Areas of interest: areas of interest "Wuhu City Public Security Bureau Traffic Police Detachment Huolonggang Squad"
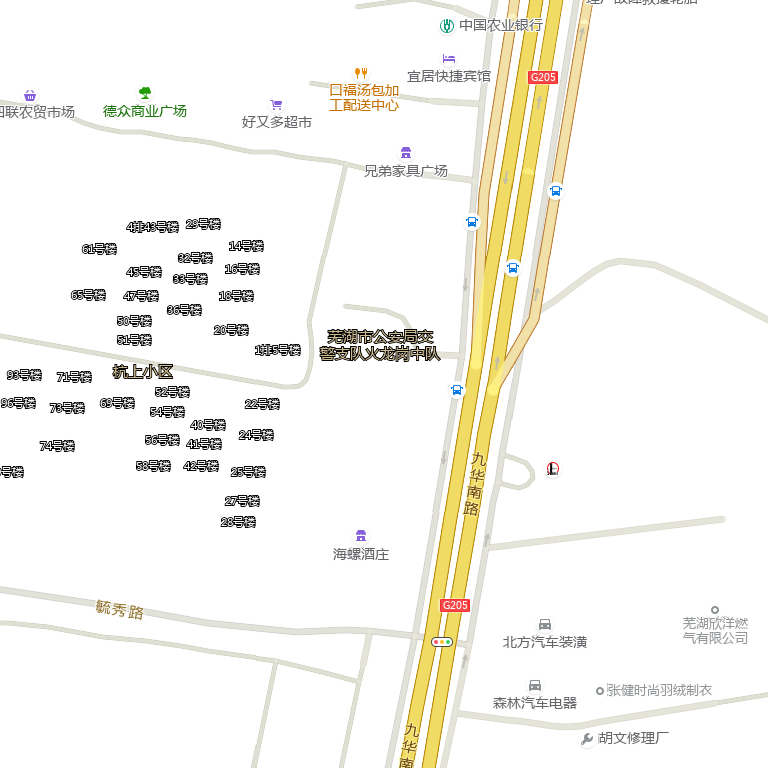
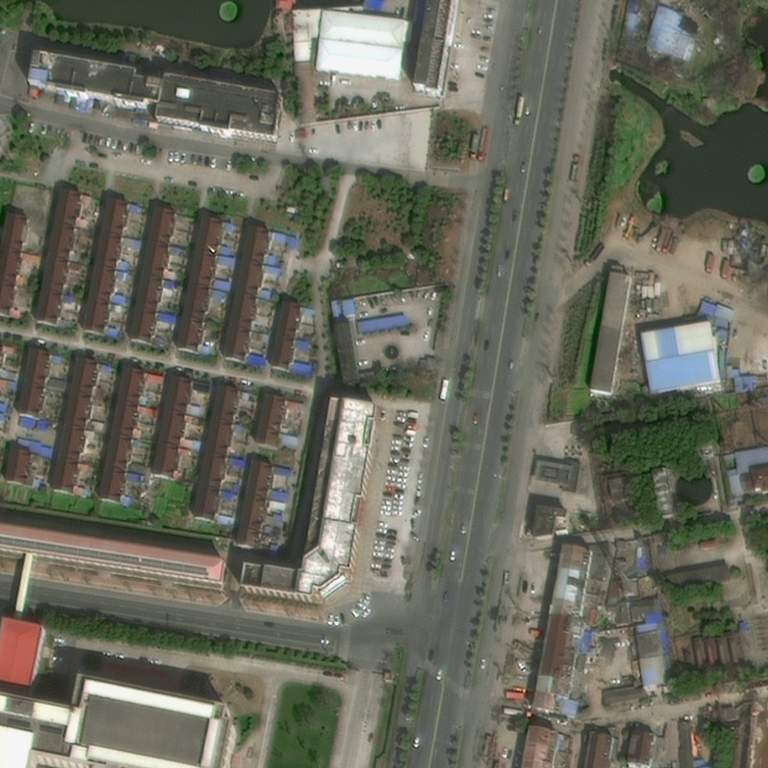